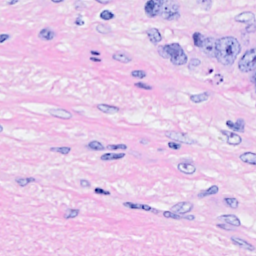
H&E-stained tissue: Breast